Question: I'm trying to capture the video steam url for a video I have running in my web browser. On fiddler I can see the css, plugins and images in the traffic that relate to the video but I don't see anything about the video stream. Is there anything I can do to see that?

On this <URL> I saw they used fiddler to find the url for a video stream.
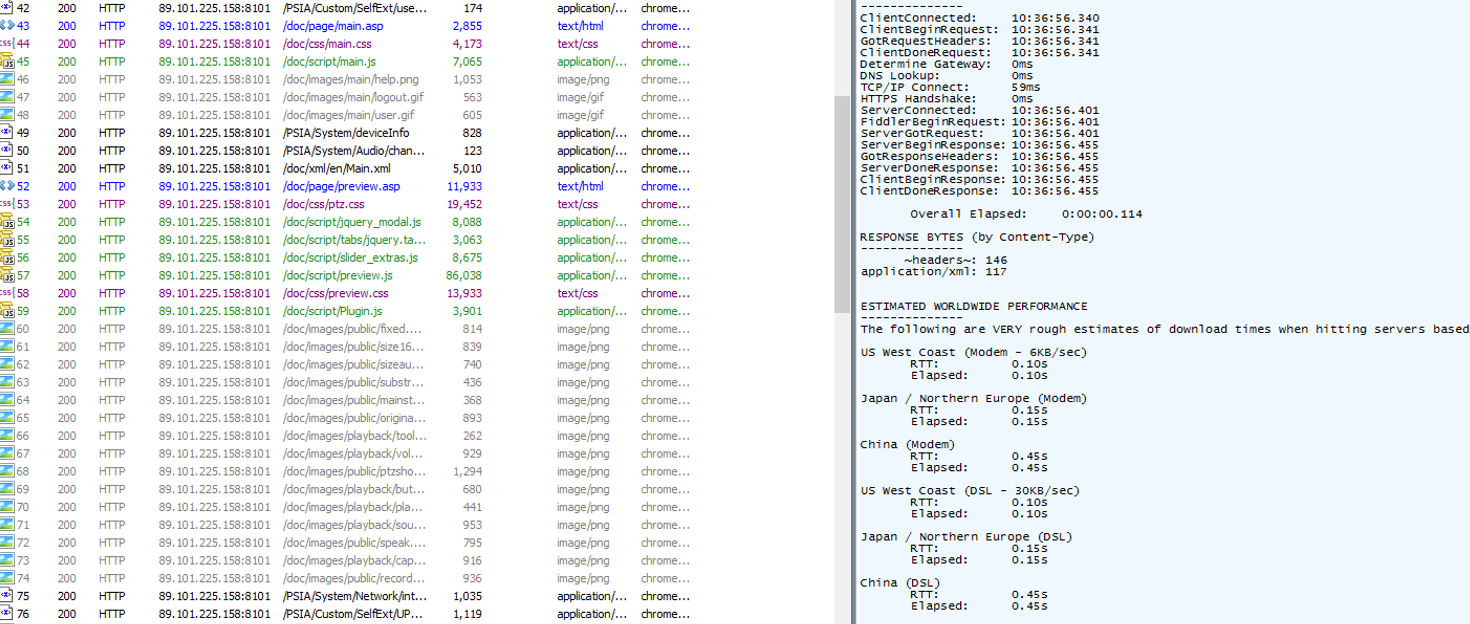
Answer: On most sites I used before one of the '.html' or '.js' files has an url to the video stream.
It often starts with 'rtmp://', so you could search in for it in a files response text.